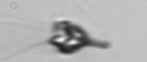
Label: Pyramimonas_longicauda